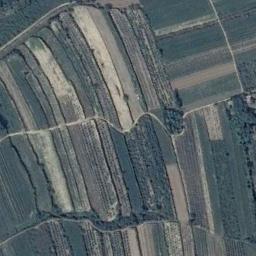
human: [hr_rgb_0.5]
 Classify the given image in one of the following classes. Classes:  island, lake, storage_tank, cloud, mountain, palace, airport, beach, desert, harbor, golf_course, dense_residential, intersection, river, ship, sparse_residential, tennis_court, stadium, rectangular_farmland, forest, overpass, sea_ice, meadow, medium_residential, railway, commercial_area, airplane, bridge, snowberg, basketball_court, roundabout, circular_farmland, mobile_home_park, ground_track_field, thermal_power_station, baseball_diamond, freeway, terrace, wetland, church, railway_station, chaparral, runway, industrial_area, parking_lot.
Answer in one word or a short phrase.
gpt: terrace